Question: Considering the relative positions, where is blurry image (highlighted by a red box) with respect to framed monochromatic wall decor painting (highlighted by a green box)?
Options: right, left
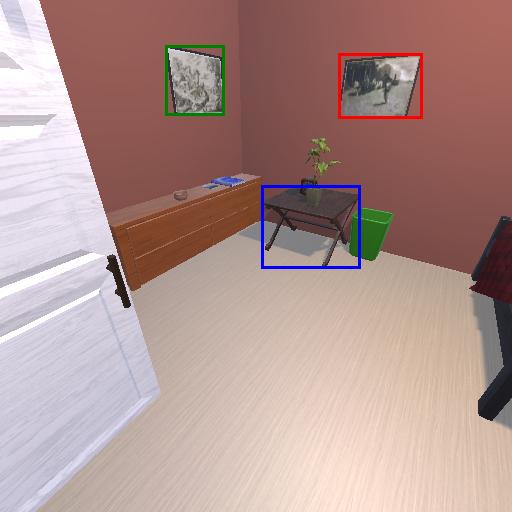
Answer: right